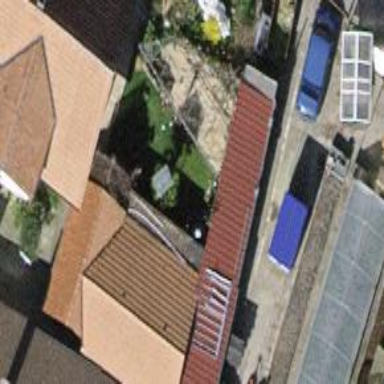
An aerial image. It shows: Garage.